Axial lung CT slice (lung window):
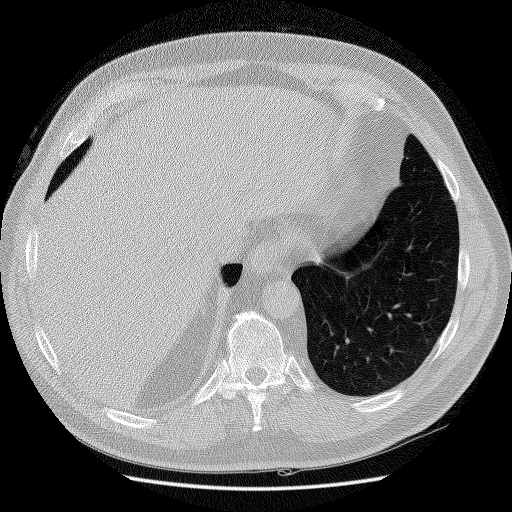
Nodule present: no